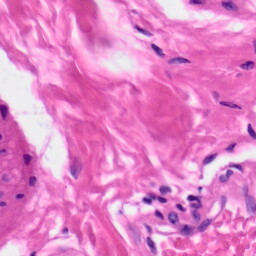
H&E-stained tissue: Skin